Question: I am taking gps data and drawing a map, I would like to show the maximum speed at various points. I would need to keep track of the speed value for each data point and if it decreases mark the previous point as a max value.
Is this something i could do nicely in MySql, or do I just loop though it in php and get the values. It is quite simple to do via php, but includes pulling out loads of data that is not really required.
One data set could be up to 20k rows give or take a few thousand.
From the graph below I would expect 4 data points back. Table structure is simple id, long, lat, speed (not that it matters much)
EDIT:
id is a uuid, not integer :/

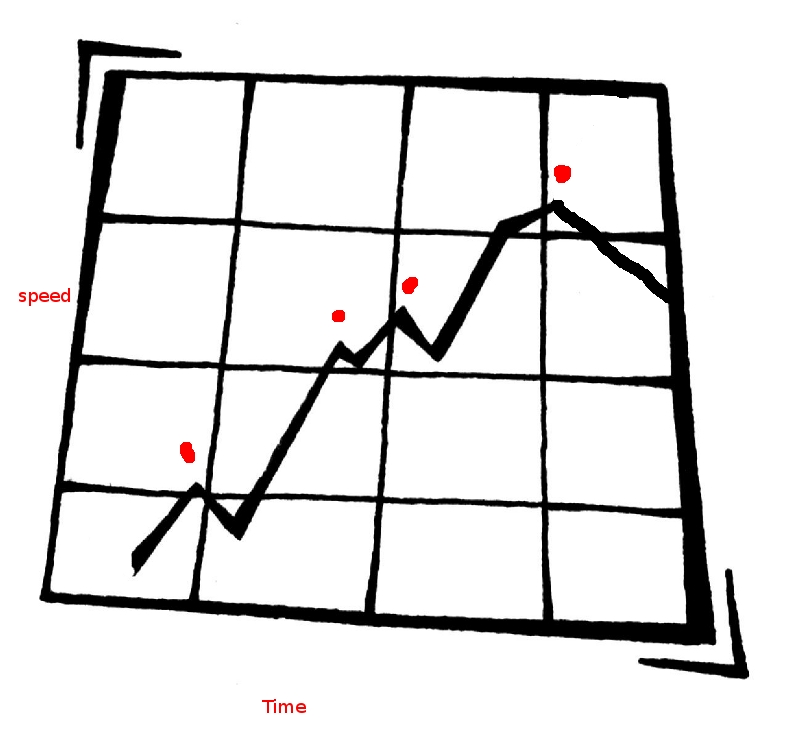
Answer: Assuming you have ids > 0:
'''
SELECT id, speed FROM (
SELECT
if(speed<@speed,@id,0) AS id,
if(speed<@speed,@id:=0,@id:=id) AS ignoreme,
@speed:=speed AS speed
FROM
(SELECT @speed:=0) AS initspeed,
(SELECT @id:=0) AS initid,
yourtable
WHERE ...
) AS baseview
WHERE id>0
'''
This will compare the last speed with the current speed, give the last rising id and speed for every falling interval, 0 and the speed for all other cases in the inner query. From that we select only those rows, that have a positive id